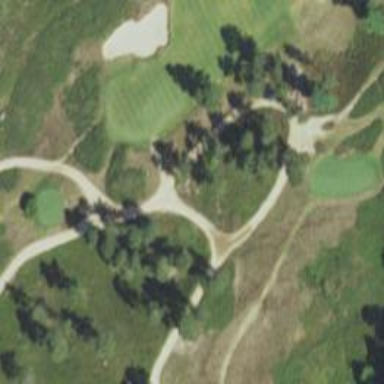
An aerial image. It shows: Path used for both walking and golf.